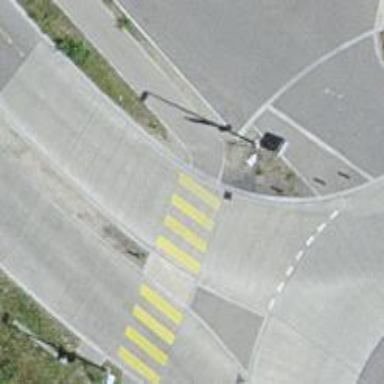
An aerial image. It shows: Uncontrolled crossing with central island on the road.